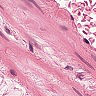
Metastatic tissue present: no